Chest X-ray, PA view. Patient: 59 years old, sex M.
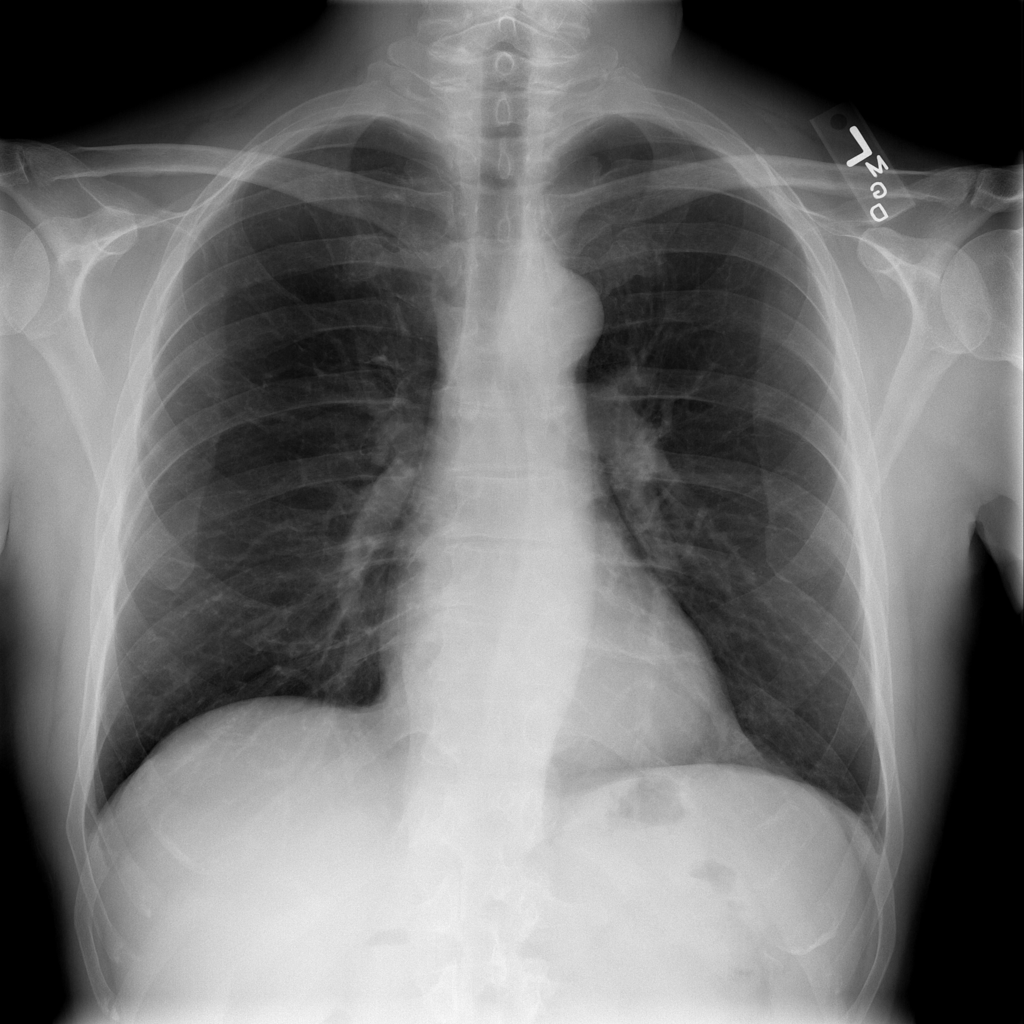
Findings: No Finding